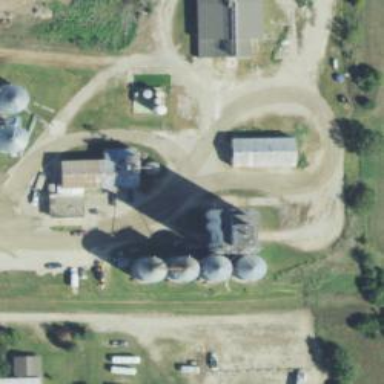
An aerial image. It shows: Silo building.